九年级 · 度量几何学
如图, 已知 $B D$ 是 $\odot \mathrm{O}$ 的直径, 点 $\mathrm{A}, C$ 在 $\odot O$ 上, $\angle A O B=58^{\circ}, B$ 是 $A C$ 的中点,则 $\angle B D C$ 的度数为 $\qquad$

    (第 13 题)

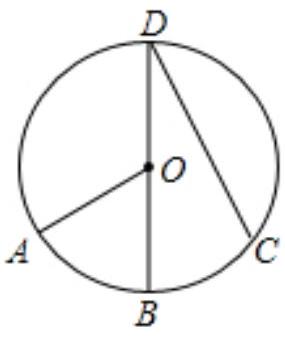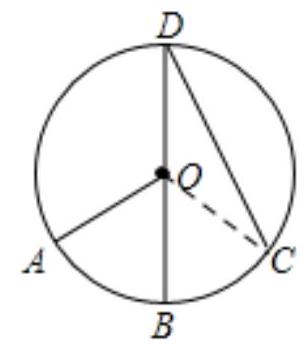
答案:  $29^{\circ}$

解析: 先由 $B$ 是弧 $A C$ 的中点, 可得 $A B=B C$, 再根据圆周角定理可得结果.

【详解】解：连接 $\mathrm{OC}$,

$\because B$ 是弧 $A C$ 的中点,

$\therefore A B=B C$.

$\therefore \angle \mathrm{BOC}=\angle \mathrm{AOB}=58^{\circ}$

$\therefore \angle \mathrm{BDC}=\frac{1}{2} \times 58^{\circ}=29^{\circ}$.

故答案为 $29^{\circ}$.

【点睛】本题考查了圆周角定理, 掌握圆周角定理是解题的关键.